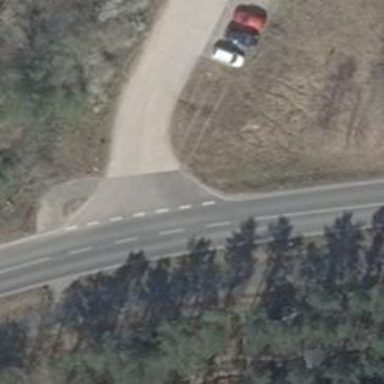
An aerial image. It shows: Concrete service road